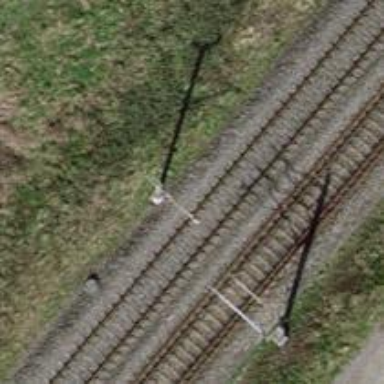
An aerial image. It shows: Power pole.